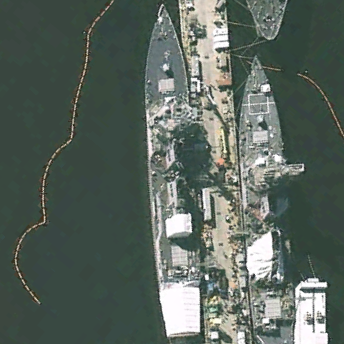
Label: destroyer